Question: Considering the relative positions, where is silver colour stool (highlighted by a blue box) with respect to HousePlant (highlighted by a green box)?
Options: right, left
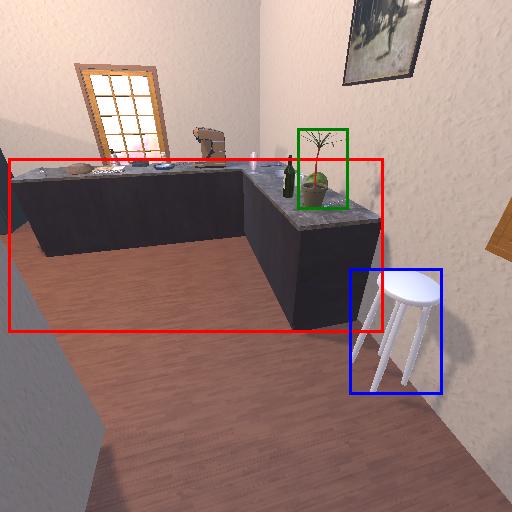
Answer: right